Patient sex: M
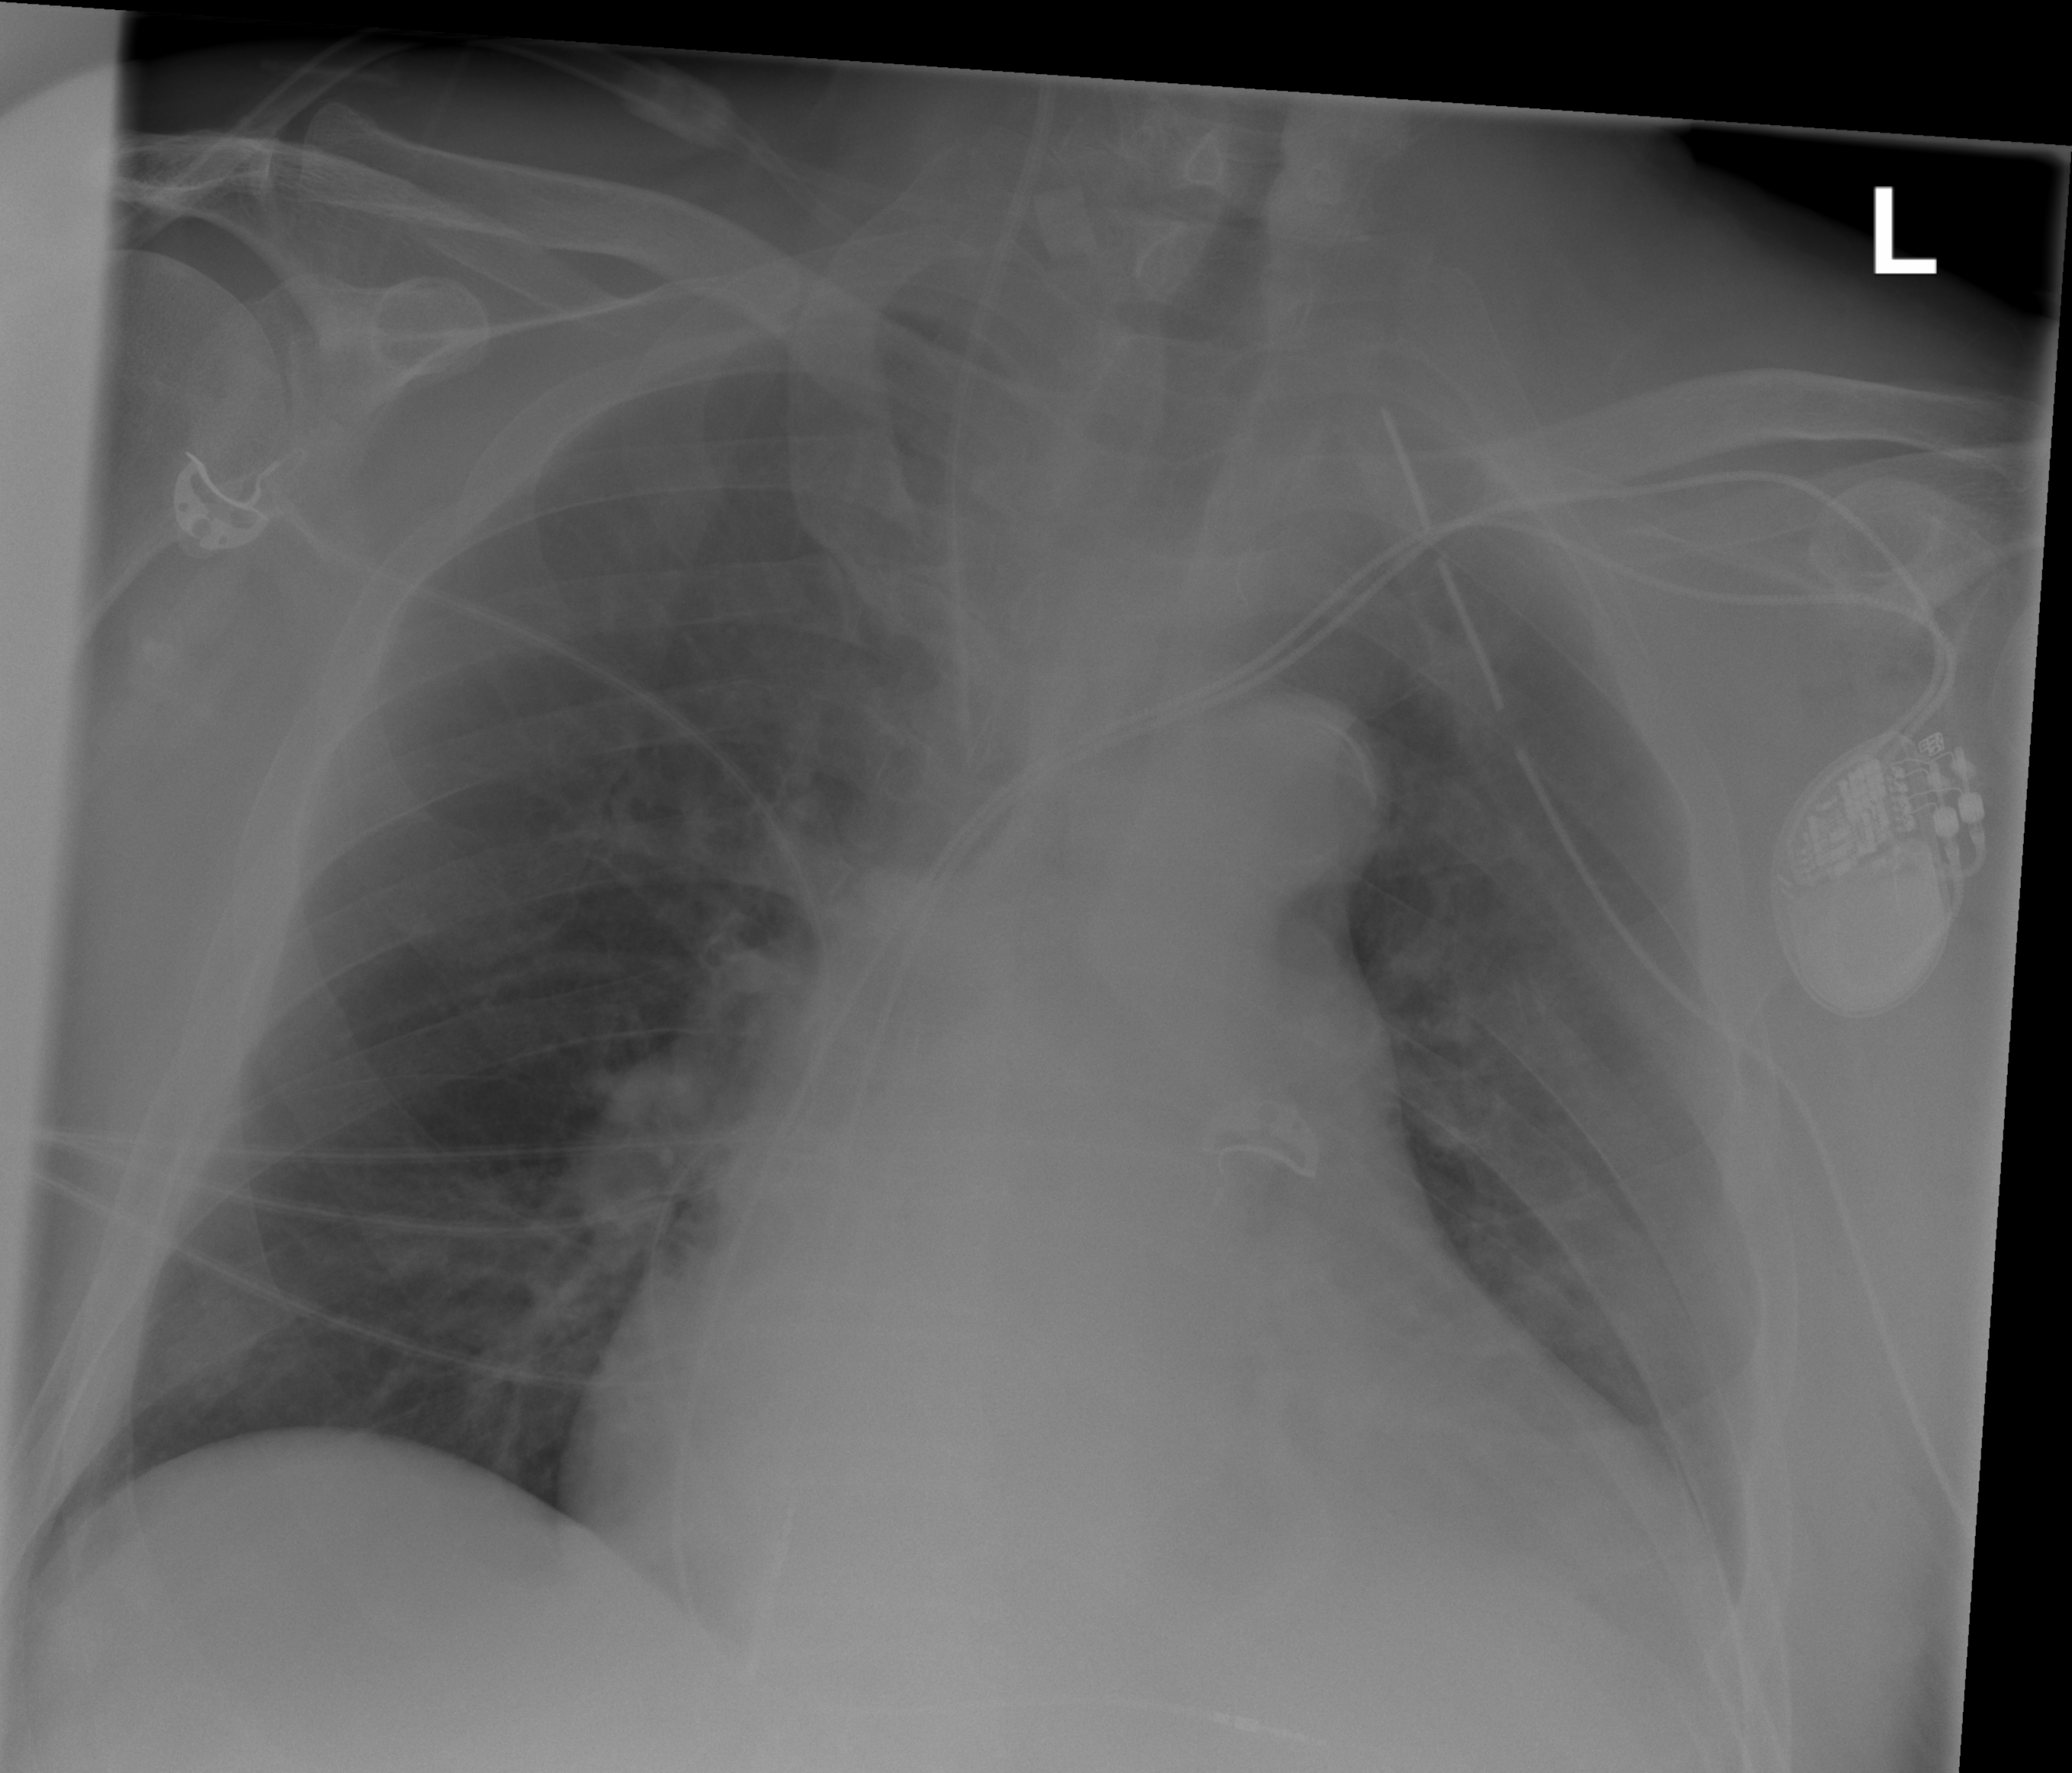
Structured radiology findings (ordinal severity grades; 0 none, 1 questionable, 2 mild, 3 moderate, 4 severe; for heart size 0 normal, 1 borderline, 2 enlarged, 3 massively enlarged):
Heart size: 2
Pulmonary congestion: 0
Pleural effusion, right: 0
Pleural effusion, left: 2
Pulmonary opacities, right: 0
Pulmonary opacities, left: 0
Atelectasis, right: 0
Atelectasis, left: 2